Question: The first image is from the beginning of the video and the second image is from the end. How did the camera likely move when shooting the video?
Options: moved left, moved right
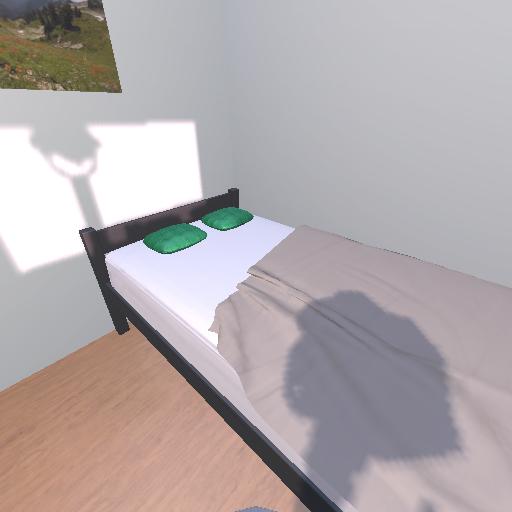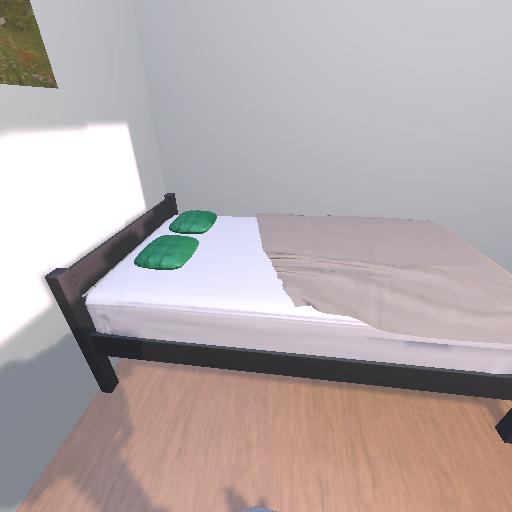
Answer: moved left